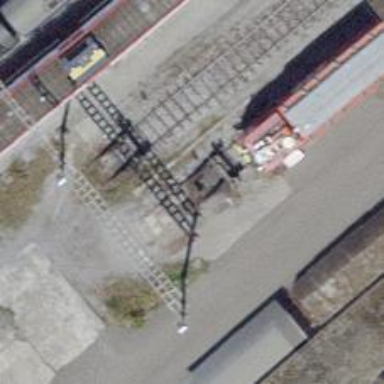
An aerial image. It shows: Railway buffer stop.